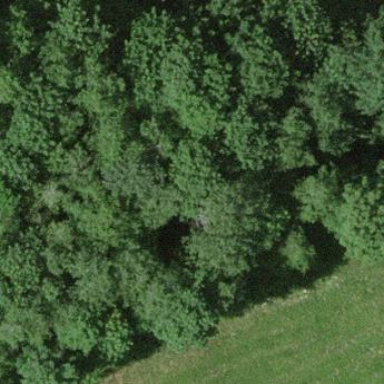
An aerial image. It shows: Forest with mixed types of leaves.